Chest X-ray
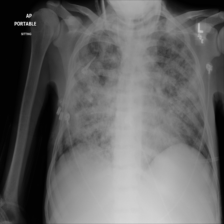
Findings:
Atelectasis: negative
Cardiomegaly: negative
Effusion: negative
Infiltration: negative
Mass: negative
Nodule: negative
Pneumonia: negative
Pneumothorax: negative
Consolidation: negative
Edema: negative
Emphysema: negative
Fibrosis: negative
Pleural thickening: negative
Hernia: negative